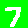
Digit: 7